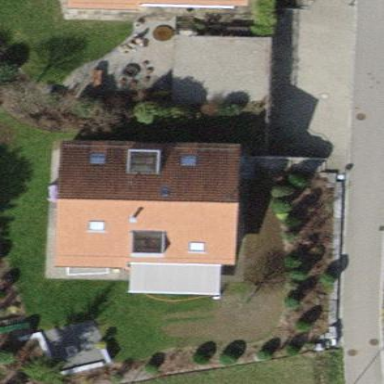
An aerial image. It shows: Detached building with gabled roof.